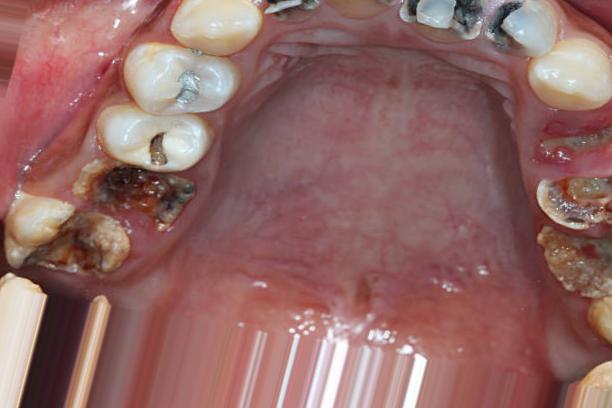
Condition: Caries